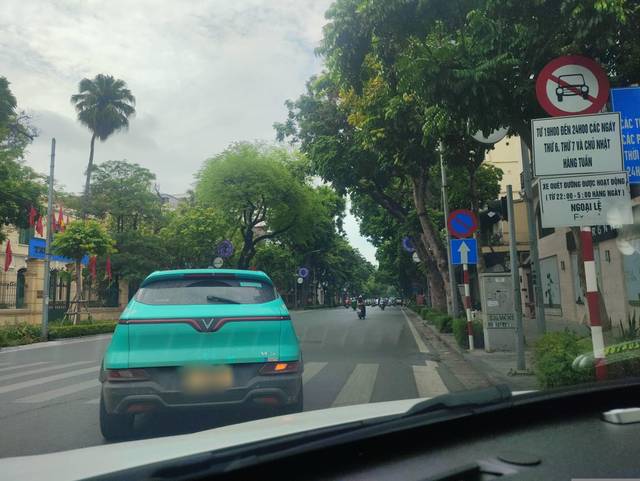
Region: Vietnam
Coordinates: 21.023, 105.853